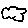
Label: cloud